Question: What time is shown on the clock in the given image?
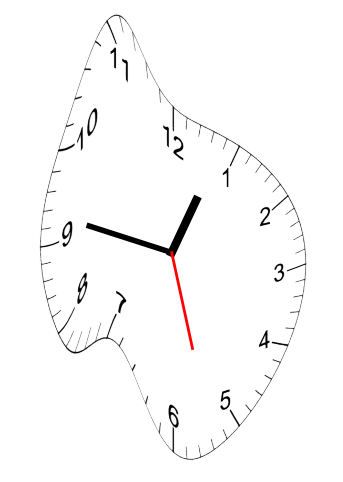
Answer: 12:46:27